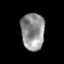
Tissue: prostate
Cell type: T cells
Senescence score: 0.1604
Nuclear area (px): 841
Mean DAPI intensity: 145.736